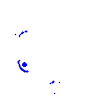
Particle: electron